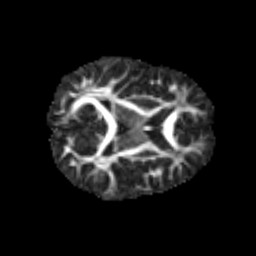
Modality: FA
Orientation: axial
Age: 6
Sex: male
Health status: healthy